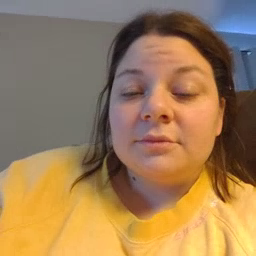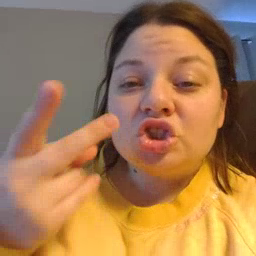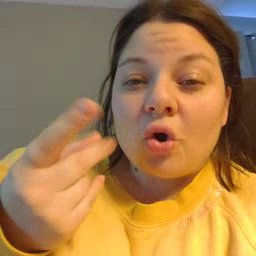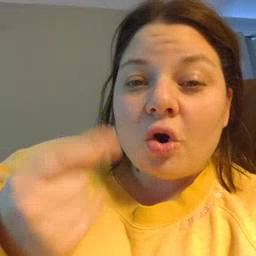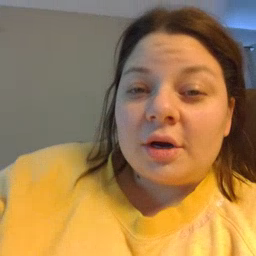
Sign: dog